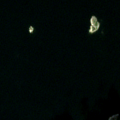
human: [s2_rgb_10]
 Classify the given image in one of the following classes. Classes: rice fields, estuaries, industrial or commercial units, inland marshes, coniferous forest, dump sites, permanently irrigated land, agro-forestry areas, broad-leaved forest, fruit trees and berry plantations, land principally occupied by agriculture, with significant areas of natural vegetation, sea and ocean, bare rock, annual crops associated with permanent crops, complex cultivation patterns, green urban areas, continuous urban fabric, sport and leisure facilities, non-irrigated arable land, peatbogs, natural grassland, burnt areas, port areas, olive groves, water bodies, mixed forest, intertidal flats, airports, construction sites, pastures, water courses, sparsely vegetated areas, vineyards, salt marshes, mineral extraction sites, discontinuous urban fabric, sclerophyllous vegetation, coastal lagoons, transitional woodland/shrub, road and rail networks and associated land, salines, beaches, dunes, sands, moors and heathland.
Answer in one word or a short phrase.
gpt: bare rock, sea and ocean